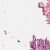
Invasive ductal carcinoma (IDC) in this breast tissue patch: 0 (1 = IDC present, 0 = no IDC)